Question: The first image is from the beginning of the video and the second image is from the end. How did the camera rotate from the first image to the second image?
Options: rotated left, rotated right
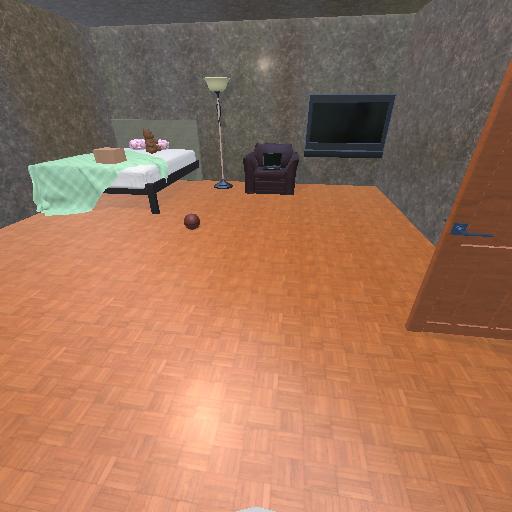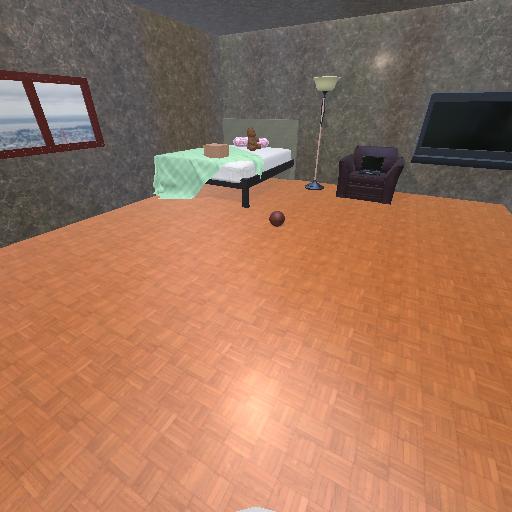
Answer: rotated left